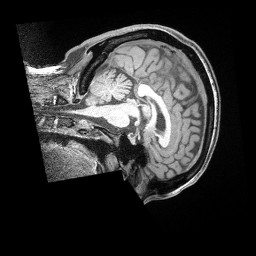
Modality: T1w
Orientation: sagittal
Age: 32
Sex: female
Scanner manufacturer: siemens
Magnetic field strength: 3 T
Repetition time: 2 s
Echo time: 0.00211 s